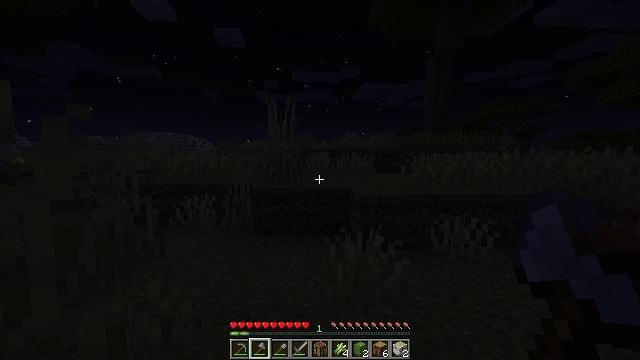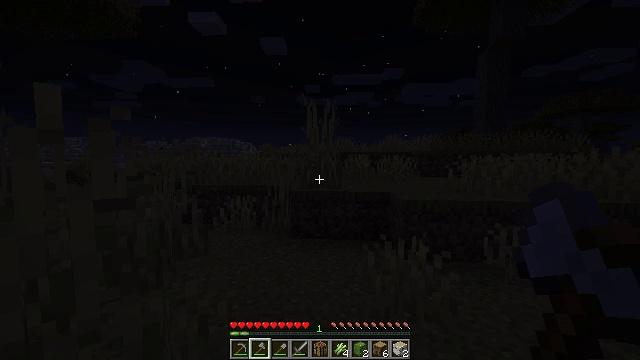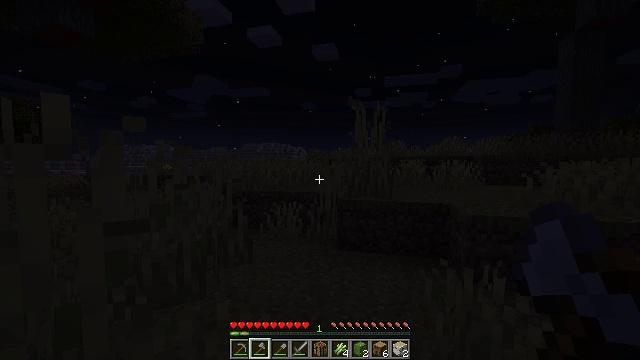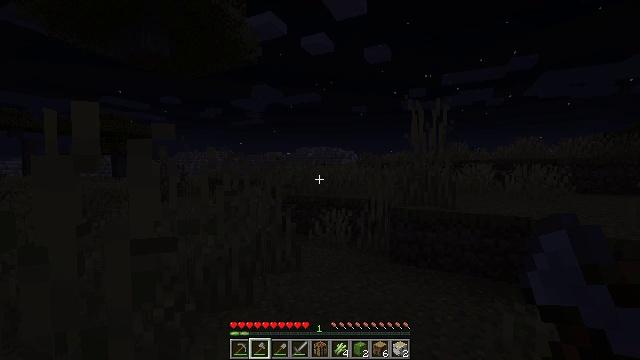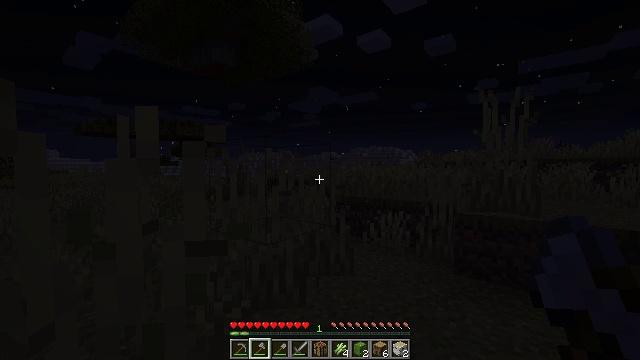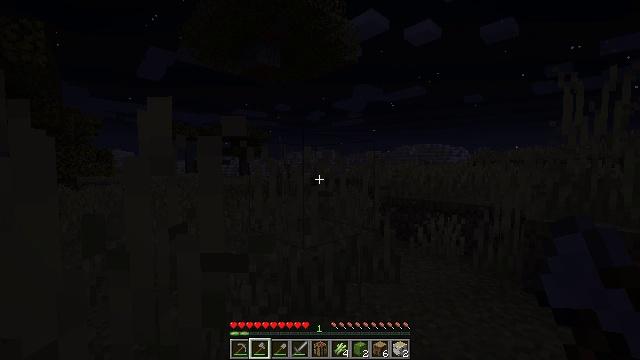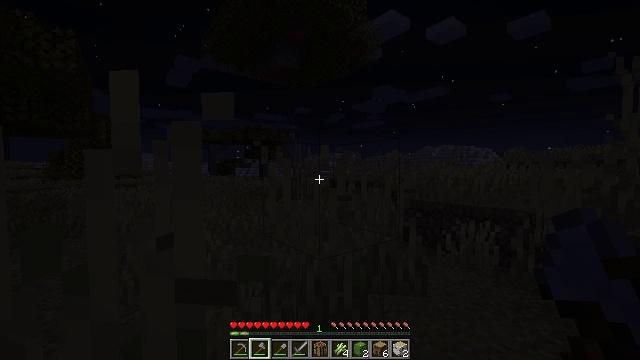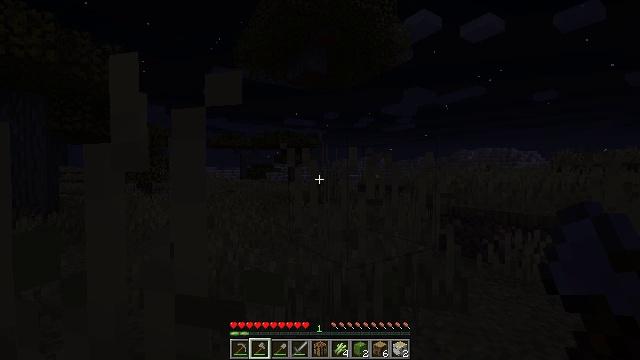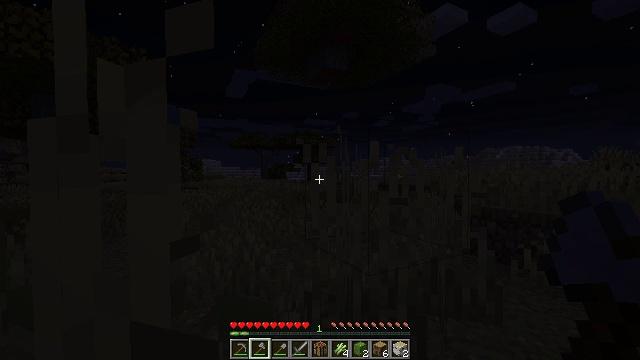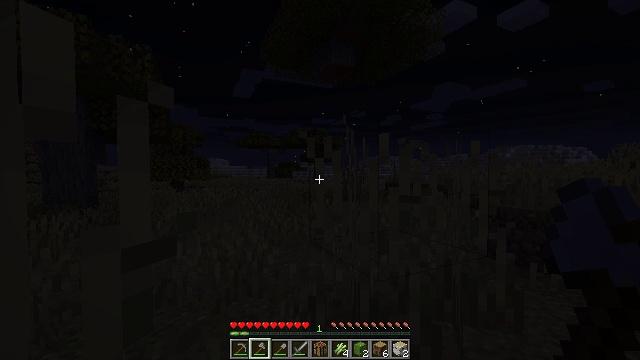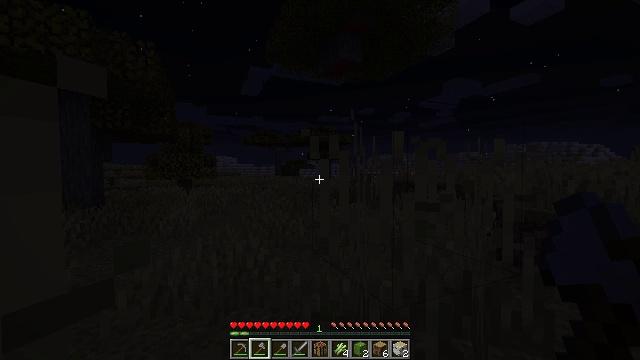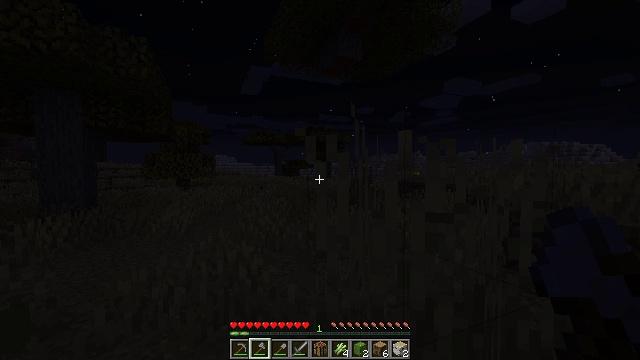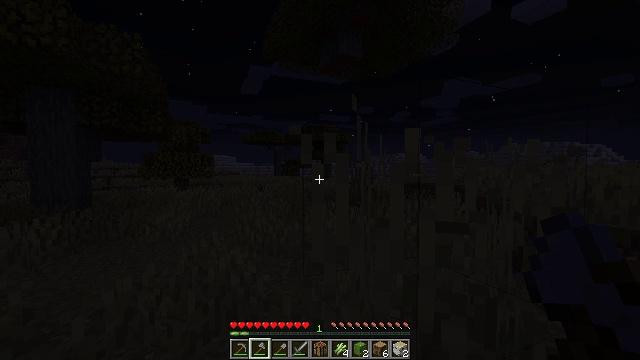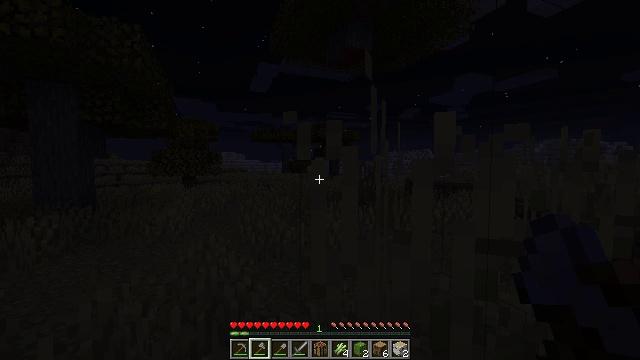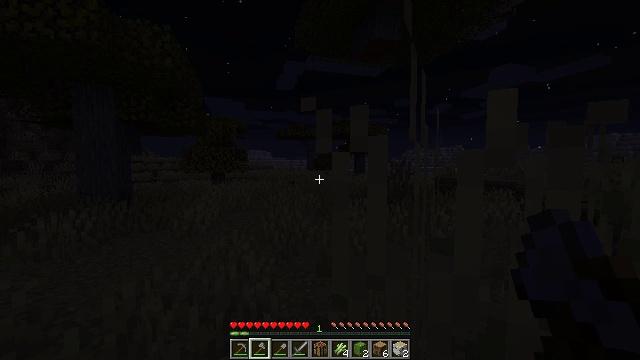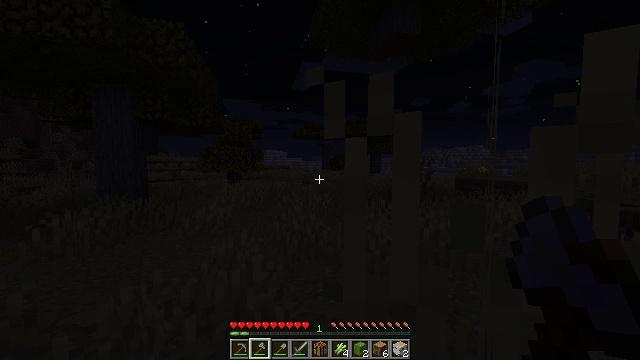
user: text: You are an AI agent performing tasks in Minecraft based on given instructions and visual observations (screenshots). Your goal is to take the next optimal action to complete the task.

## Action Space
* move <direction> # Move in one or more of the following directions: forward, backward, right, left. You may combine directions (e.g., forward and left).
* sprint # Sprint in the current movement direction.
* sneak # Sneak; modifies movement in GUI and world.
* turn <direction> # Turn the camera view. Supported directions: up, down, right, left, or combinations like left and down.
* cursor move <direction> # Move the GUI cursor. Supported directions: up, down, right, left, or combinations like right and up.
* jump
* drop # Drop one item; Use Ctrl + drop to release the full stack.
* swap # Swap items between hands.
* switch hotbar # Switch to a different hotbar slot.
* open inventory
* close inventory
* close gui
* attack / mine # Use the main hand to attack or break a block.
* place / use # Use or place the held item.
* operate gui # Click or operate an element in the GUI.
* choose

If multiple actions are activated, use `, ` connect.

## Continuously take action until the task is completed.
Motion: motion action
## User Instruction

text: Mine acacia log from the tree's trunk.
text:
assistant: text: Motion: move forward, turn left
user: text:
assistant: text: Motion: move forward, turn left and up
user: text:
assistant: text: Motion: move forward, turn left
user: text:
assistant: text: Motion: move forward, turn left
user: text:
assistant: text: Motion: move forward, turn left
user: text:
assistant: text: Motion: move forward, turn left
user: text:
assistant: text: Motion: move forward, turn left
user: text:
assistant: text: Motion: move forward, turn left
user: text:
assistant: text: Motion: move forward, turn left
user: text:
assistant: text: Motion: move forward, turn left
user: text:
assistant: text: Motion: move forward
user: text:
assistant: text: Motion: move forward
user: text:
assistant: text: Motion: move forward, turn left
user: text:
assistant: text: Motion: move forward, turn left
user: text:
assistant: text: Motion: move forward, turn left
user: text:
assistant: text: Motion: move forward, turn left
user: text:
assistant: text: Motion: move forward, turn left
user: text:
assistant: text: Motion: move forward, turn left and down
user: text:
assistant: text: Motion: move forward, turn left
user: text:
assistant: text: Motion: move forward, turn left
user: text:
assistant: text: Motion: move forward, turn left
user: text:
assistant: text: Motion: move forward
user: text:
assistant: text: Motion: move forward
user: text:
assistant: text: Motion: move forward
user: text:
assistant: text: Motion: move forward
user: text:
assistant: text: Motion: move forward
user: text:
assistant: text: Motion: move forward
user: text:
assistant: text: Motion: move forward, turn right and up
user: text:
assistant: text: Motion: move forward, turn right and up
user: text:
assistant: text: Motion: move forward